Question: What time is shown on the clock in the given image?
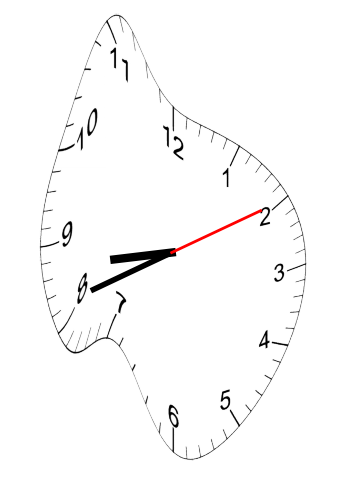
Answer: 08:41:10